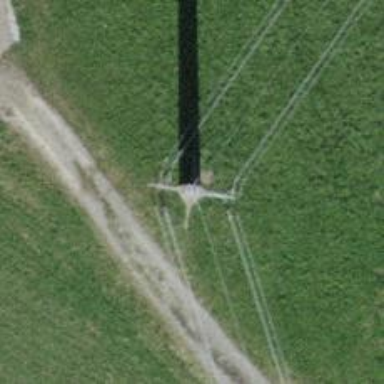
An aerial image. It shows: Power line in the image.